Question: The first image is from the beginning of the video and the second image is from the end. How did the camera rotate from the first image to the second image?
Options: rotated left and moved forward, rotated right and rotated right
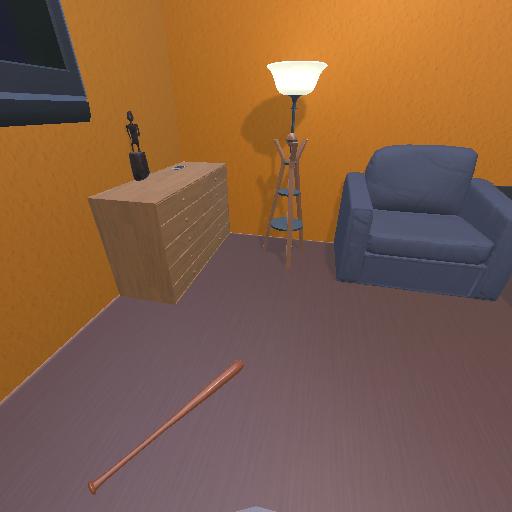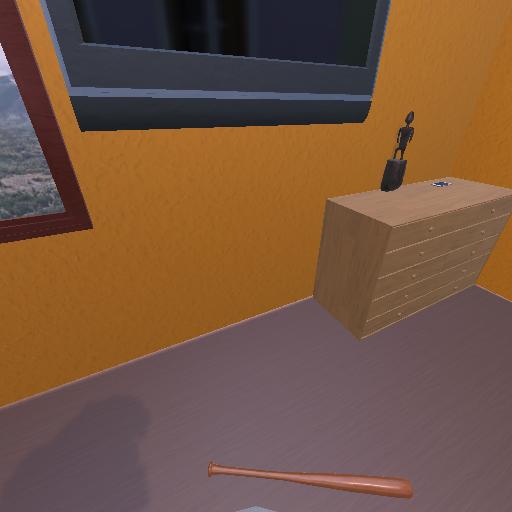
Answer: rotated left and moved forward